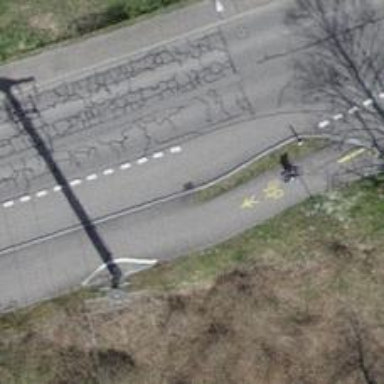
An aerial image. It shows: Platform for public transport on the road.